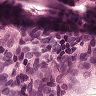
Metastatic tissue present: yes